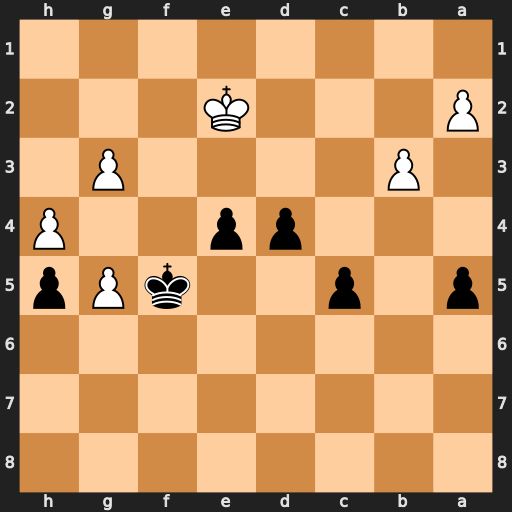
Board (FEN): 8/8/8/p1p2kPp/3pp2P/1P4P1/P3K3/8
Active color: b
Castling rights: -
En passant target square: -
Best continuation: a4 bxa4 c4 g6 Kxg6 a5 c3 a6 d3+ Kf2 c2